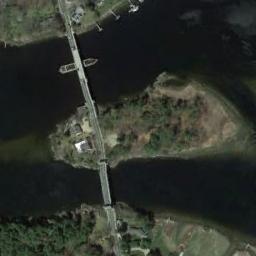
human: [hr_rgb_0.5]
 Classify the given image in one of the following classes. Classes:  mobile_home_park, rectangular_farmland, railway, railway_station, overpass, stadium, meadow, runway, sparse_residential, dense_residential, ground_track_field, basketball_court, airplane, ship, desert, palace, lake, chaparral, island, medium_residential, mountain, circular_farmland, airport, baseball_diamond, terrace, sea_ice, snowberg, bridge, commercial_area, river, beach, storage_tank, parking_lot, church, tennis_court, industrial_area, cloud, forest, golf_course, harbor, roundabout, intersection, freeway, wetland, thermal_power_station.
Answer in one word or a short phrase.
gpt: bridge